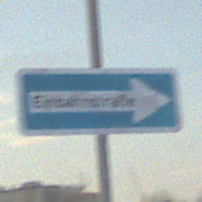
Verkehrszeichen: EinbahnstrasseRechtsweisend
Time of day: SunriseSunset
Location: Outdoor (Nature)
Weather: PartlyCloudy
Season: NotSpecified
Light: Natural